Chest X-ray. View position: PA
Patient age: 45
Patient sex: F
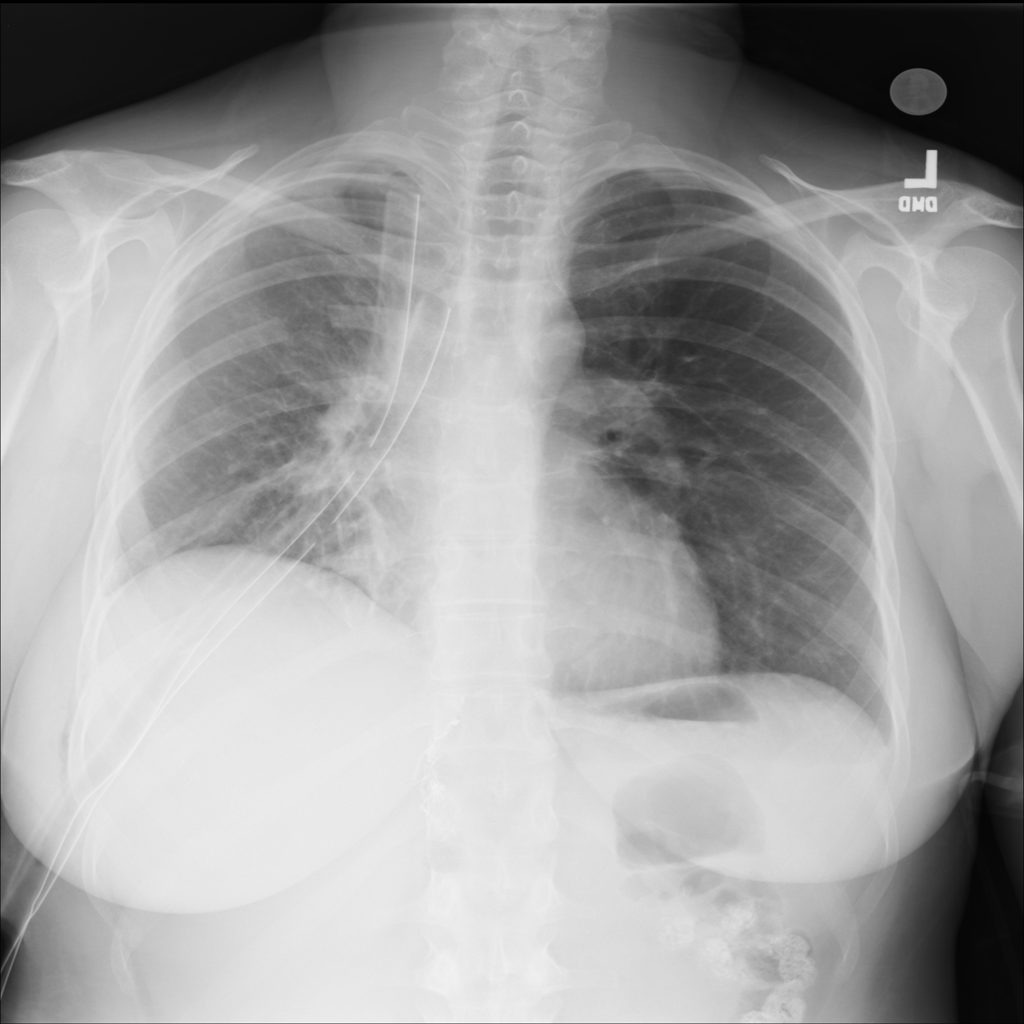
Finding: Pneumothorax